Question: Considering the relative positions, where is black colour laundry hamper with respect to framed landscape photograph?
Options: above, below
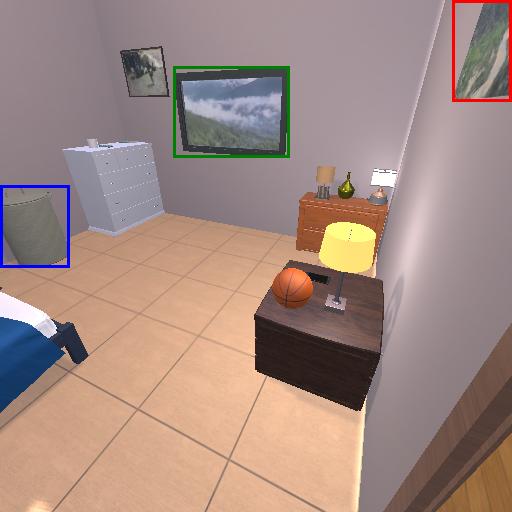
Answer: above